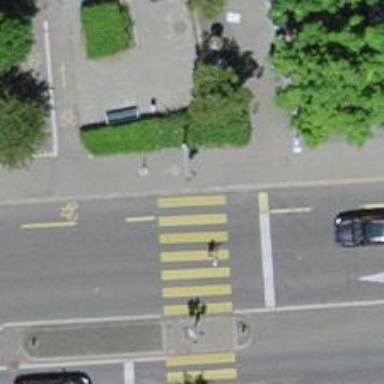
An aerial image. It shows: Kerb serving as barrier.